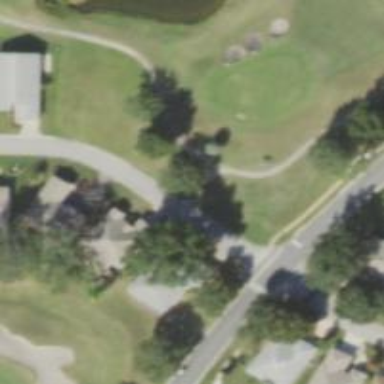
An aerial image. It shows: Path designated for golf carts.